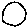
Label: circle